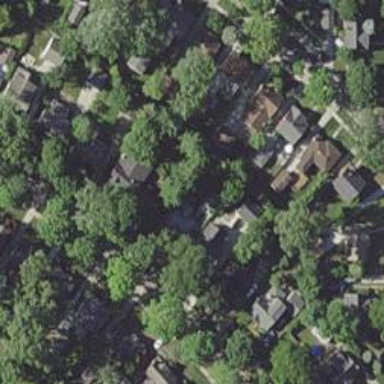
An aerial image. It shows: Neighborhood.